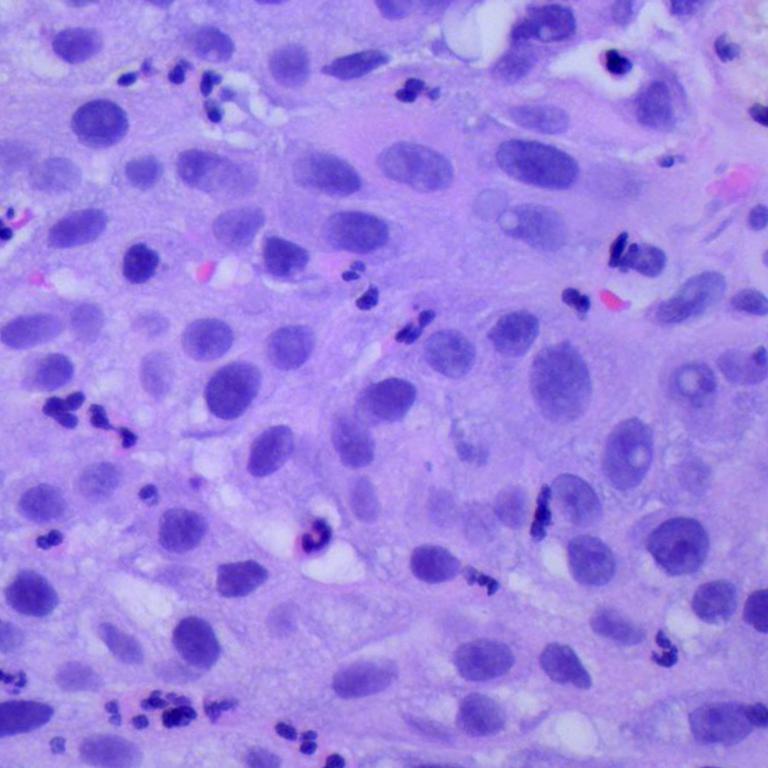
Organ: lung
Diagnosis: squamous carcinomas